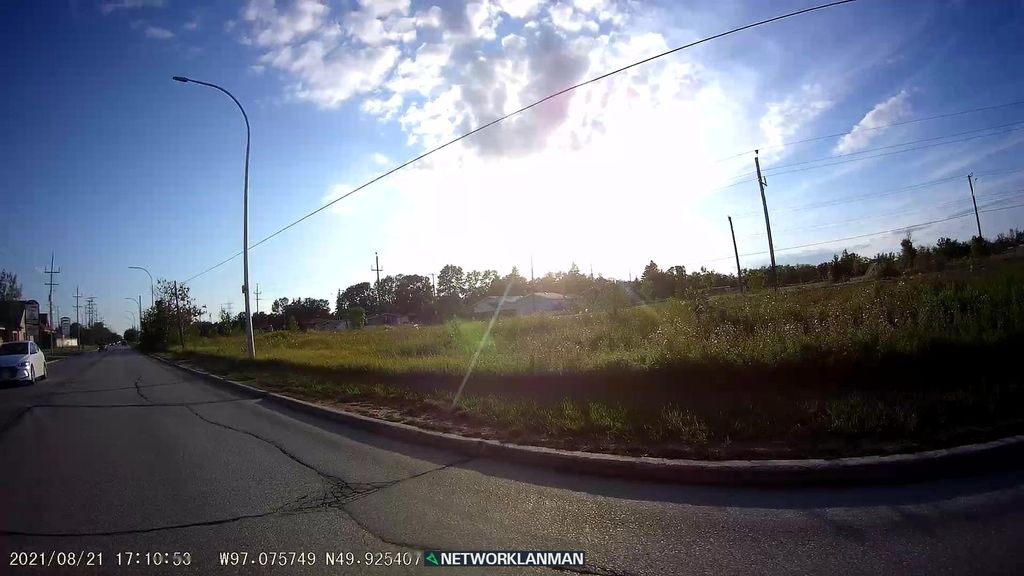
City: winnipeg